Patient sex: M
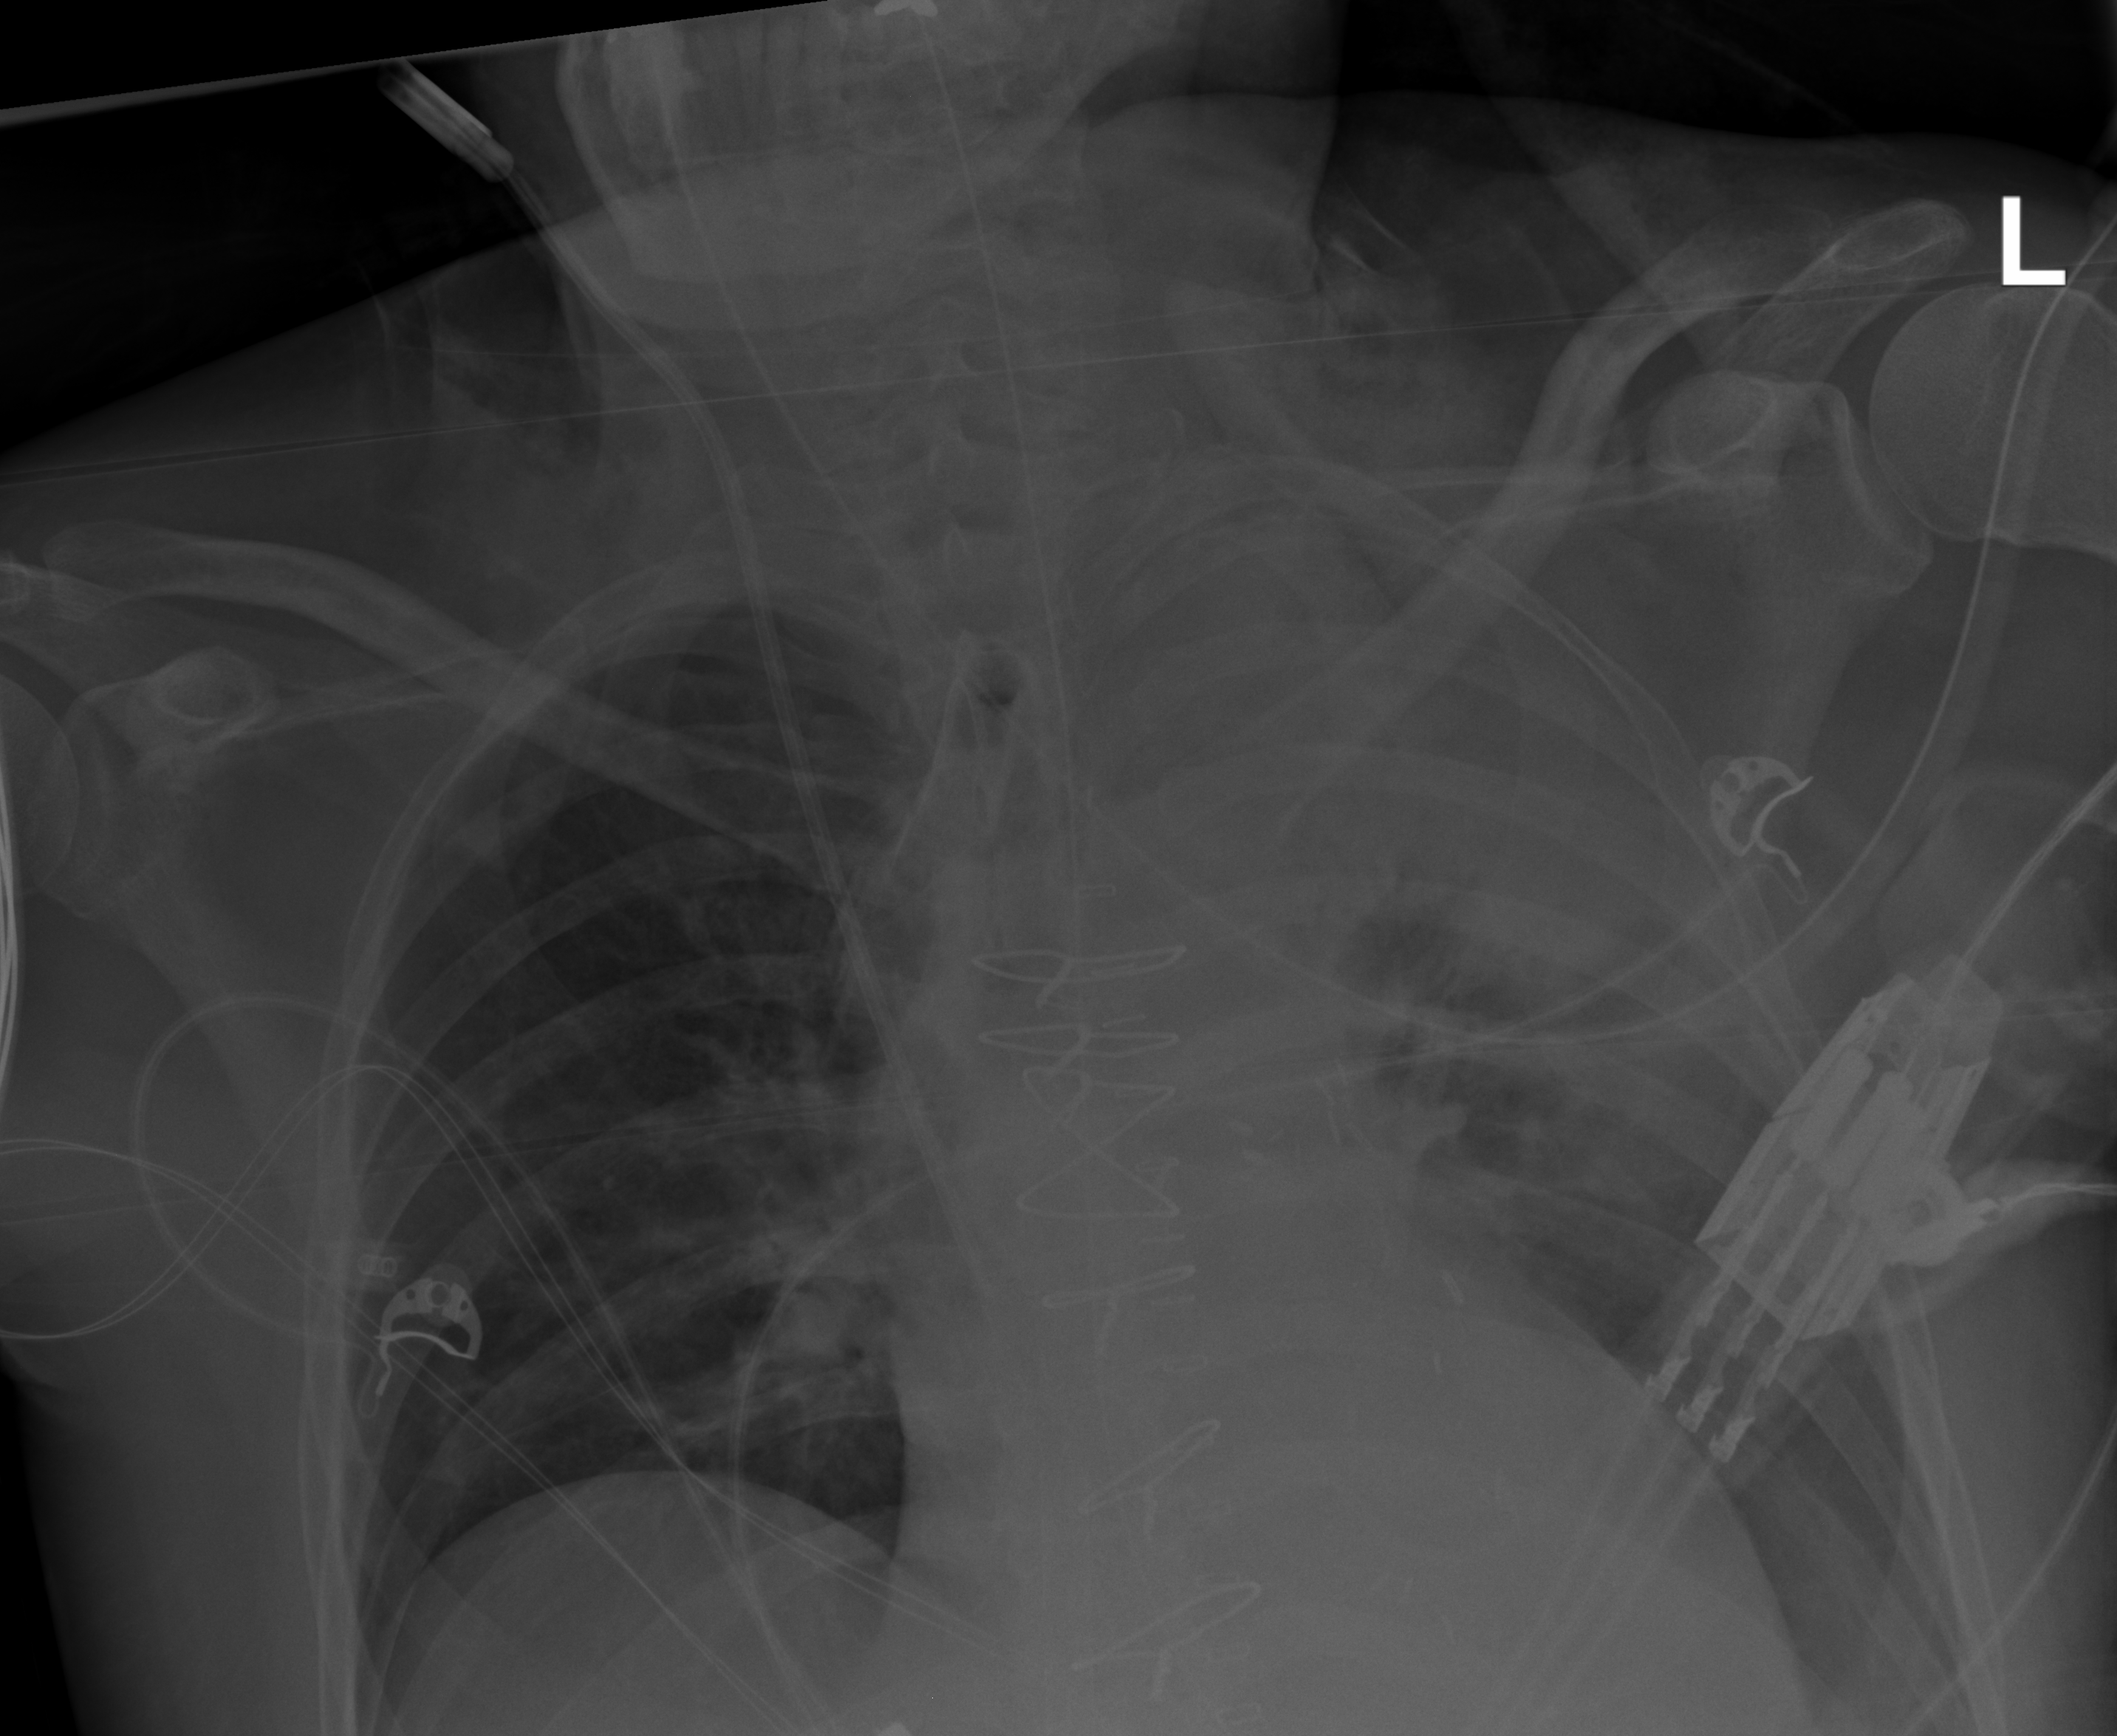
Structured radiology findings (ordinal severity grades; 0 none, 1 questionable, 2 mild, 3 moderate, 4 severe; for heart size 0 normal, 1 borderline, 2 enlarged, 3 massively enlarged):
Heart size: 1
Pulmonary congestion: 0
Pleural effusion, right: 0
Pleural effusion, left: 3
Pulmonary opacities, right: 0
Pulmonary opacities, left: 0
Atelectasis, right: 0
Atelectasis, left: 3